Question: Good day,
I am trying to load a dataframe into a PyQt5 QTableView to allow edit last column with ComboBox. Once the edit is complete, print the dataframe so that I can edit it further. When I click 'print_data' I cannot get the updated QTableView model to be printed. The code can be seen below.

'''
import sys
from PyQt5.QtWidgets import (QWidget, QLabel, QLineEdit, QTextEdit, QGridLayout, QApplication)
import pandas as pd
import numpy as np
import PyQt5
from PyQt5.QtWidgets import QVBoxLayout, QPushButton, QGroupBox, QHBoxLayout, QMainWindow, QApplication, QLineEdit, QFileDialog, QTableWidget,QTableWidgetItem, QTableView, QStyledItemDelegate
from PyQt5 import QtCore, QtGui, QtWidgets
import os
from PyQt5.QtWidgets import (QWidget, QPushButton, QHBoxLayout, QVBoxLayout, QApplication)
from PyQt5.QtGui import QIcon
import re
def dataframe():
lst = [['tom', 'reacher', 'True'], ['krish', 'pete', 'True'],
['nick', 'wilson', 'True'], ['juli', 'williams', 'True']]
df = pd.DataFrame(lst, columns =['FName', 'LName', 'Student?'], dtype = float)
return df
class Delegate(QtWidgets.QItemDelegate):
def __init__(self, owner, choices):
super().__init__(owner)
self.items = choices
def createEditor(self, parent, option, index):
self.editor = QtWidgets.QComboBox(parent)
self.editor.currentIndexChanged.connect(self.commit_editor)
self.editor.addItems(self.items)
return self.editor
def paint(self, painter, option, index):
value = index.data(QtCore.Qt.DisplayRole)
style = QtWidgets.QApplication.style()
opt = QtWidgets.QStyleOptionComboBox()
opt.text = str(value)
opt.rect = option.rect
style.drawComplexControl(QtWidgets.QStyle.CC_ComboBox, opt, painter)
QtWidgets.QItemDelegate.paint(self, painter, option, index)
def commit_editor(self): ####test
editor = self.sender()
self.commitData.emit(editor)
def setEditorData(self, editor, index):
value = index.data(QtCore.Qt.DisplayRole)
num = self.items.index(value)
editor.setCurrentIndex(num)
def setModelData(self, editor, model, index):
value = editor.currentText()
model.setData(index, value, QtCore.Qt.EditRole)
def updateEditorGeometry(self, editor, option, index):
editor.setGeometry(option.rect)
class PandasModel(QtCore.QAbstractTableModel):
def __init__(self, data, parent=None):
QtCore.QAbstractTableModel.__init__(self, parent)
self._data = data
def rowCount(self, parent=None):
return self._data.shape[0]
def columnCount(self, parent=None):
return self._data.shape[1]
def flags(self, index):
return QtCore.Qt.ItemIsEditable | QtCore.Qt.ItemIsEnabled | QtCore.Qt.ItemIsSelectable
def data(self, index, role=QtCore.Qt.DisplayRole):
if index.isValid():
if role == QtCore.Qt.DisplayRole:
return str(self._data.iloc[index.row(), index.column()])
return None
def headerData(self, col, orientation, role):
if orientation == QtCore.Qt.Horizontal and role == QtCore.Qt.DisplayRole:
return self._data.columns[col]
return None
def setData(self, index, value, role=QtCore.Qt.EditRole):
self._data[index.row()][index.column()] = value
self.dataChanged.emit(index, index, (QtCore.Qt.DisplayRole, ))
return True
class MyWindow(QWidget):
def __init__(self):
super().__init__()
self.setGeometry(300, 200 ,600, 400)
self.setWindowTitle('Test')
self.initUI()
def show_data(self):
choices = ['True', 'False']
self.model = PandasModel(dataframe())
self.table_data.setModel(self.model)
self.table_data.setItemDelegateForColumn(2, Delegate(self,choices))
##make combo boxes editable with a single-click:
for row in range(5):
self.table_data.openPersistentEditor(self.model.index(row, 2))
def print_data(self):
print(self.table_data.model()._data)
def initUI(self):
welcom = QLabel('Welcome to my app!')
self.btn_print_data = QPushButton('print data')
self.btn_print_data.clicked.connect(self.print_data) ##test
self.btn_show_table = QPushButton('show data')
self.btn_show_table.clicked.connect(self.show_data)
self.table_data = QTableView()
#self.table_result = QTableView()
hbox1 = QHBoxLayout()
hbox1.addWidget(welcom)
vbox2 = QVBoxLayout()
vbox2.addWidget(self.btn_show_table)
vbox2.addWidget(self.btn_print_data) ####test
vbox3 = QVBoxLayout()
vbox3.addWidget(self.table_data)
#vbox3.addWidget(self.table_result)
hbox2 = QHBoxLayout()
hbox2.addLayout(vbox2)
hbox2.addLayout(vbox3)
vbox1 = QVBoxLayout()
vbox1.addLayout(hbox1)
vbox1.addLayout(hbox2)
self.setLayout(vbox1)
self.show()
if __name__ == '__main__':
app = QApplication(sys.argv)
ex = MyWindow()
sys.exit(app.exec_())
'''
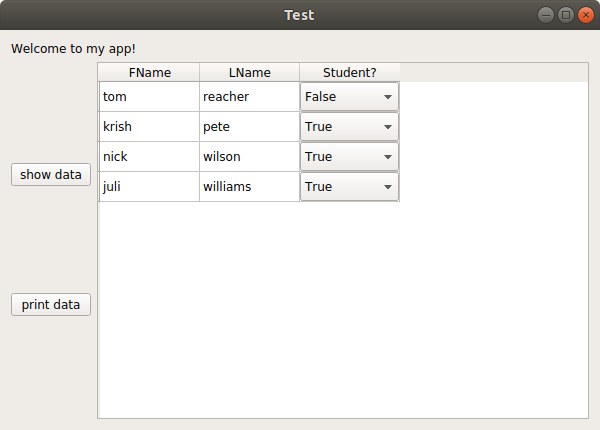
Answer: Firstly, I couldn't run your code, so I've changed:
'''
def setData(self, index, value, role=QtCore.Qt.EditRole):
self._data[index.row()][index.column()] = value
'''
to
'''
def setData(self, index, value, role=QtCore.Qt.EditRole):
self._data.iloc[index.row(), index.column()] = value
'''
Then I realize that every time you click the "show data" button, you are loading the the original dataframe again, so it will erase all changes.
'''
def show_data(self):
...
self.model = PandasModel(dataframe())
'''
So I added to init "self.df = dataframe()"
'''
def __init__(self):
....
self.df = dataframe()
'''
and then changed the show_data
'''
def show_data(self):
...
self.model = PandasModel(self.df)
'''
I think this solves the problem, I hope this will help you as much as helped me, who came here searching for this kind of implementation of editable Pandas tables in PyQt5